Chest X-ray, AP view. Patient: 57 years old, sex M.
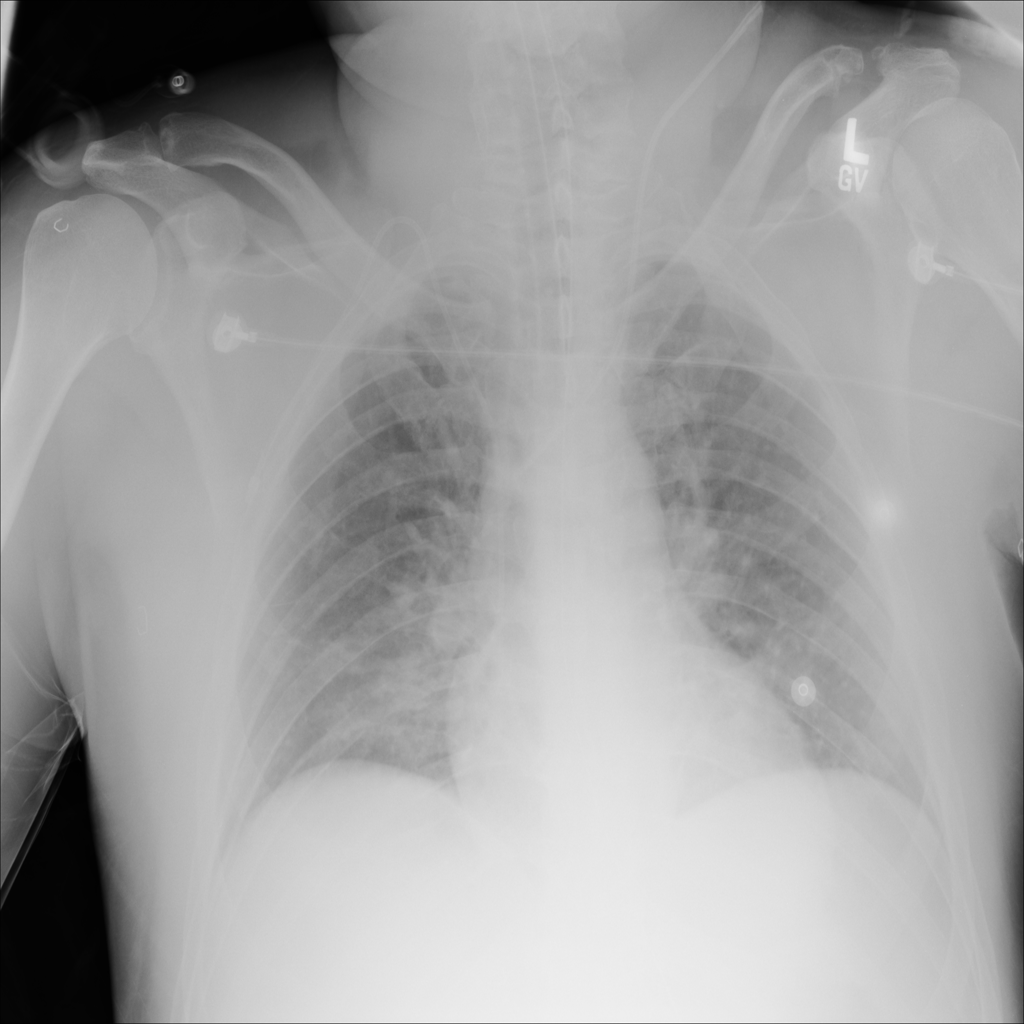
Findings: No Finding